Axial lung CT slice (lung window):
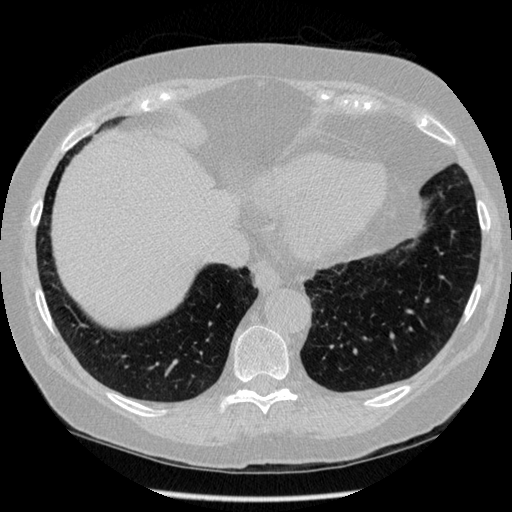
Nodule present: no